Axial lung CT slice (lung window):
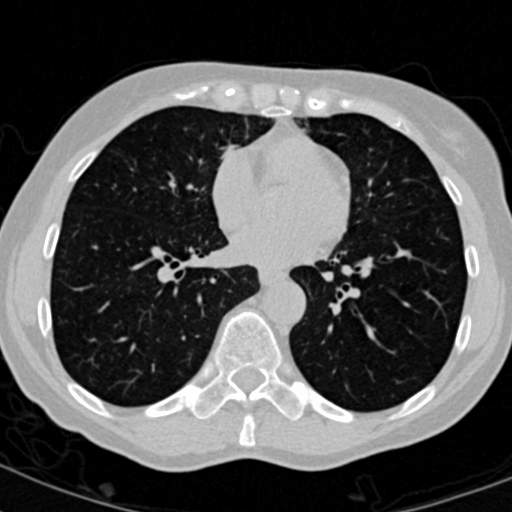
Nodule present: no